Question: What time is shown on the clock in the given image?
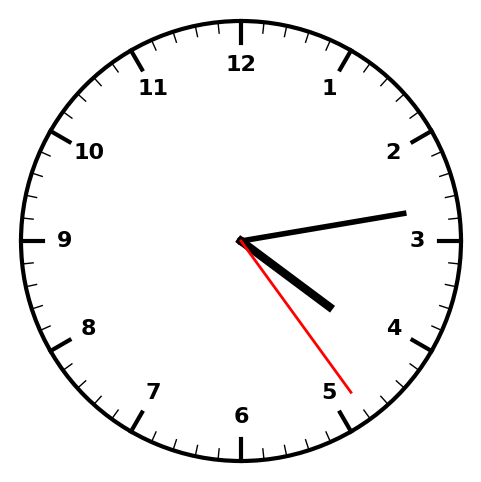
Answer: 04:13:24